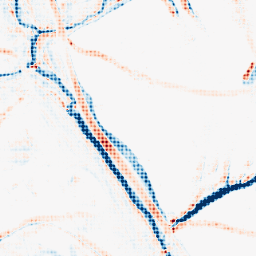
Category: morphological
Decomposition family: morphological_rect
Decomposition parameters: operation: average
width: 10
height: 10
Upsampling method: sinc_blackman
Upsampling parameters: scale: 8
kernel_size: 8
Upsampling scale: 8